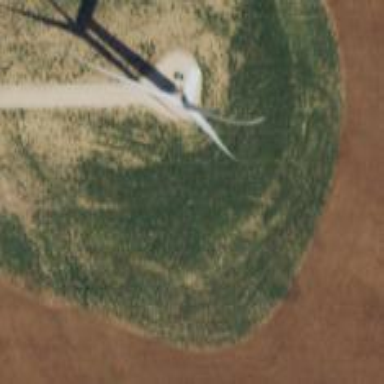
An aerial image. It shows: Wind generator using horizontal axis wind turbines.